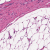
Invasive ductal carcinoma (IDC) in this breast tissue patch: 0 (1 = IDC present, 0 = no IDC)